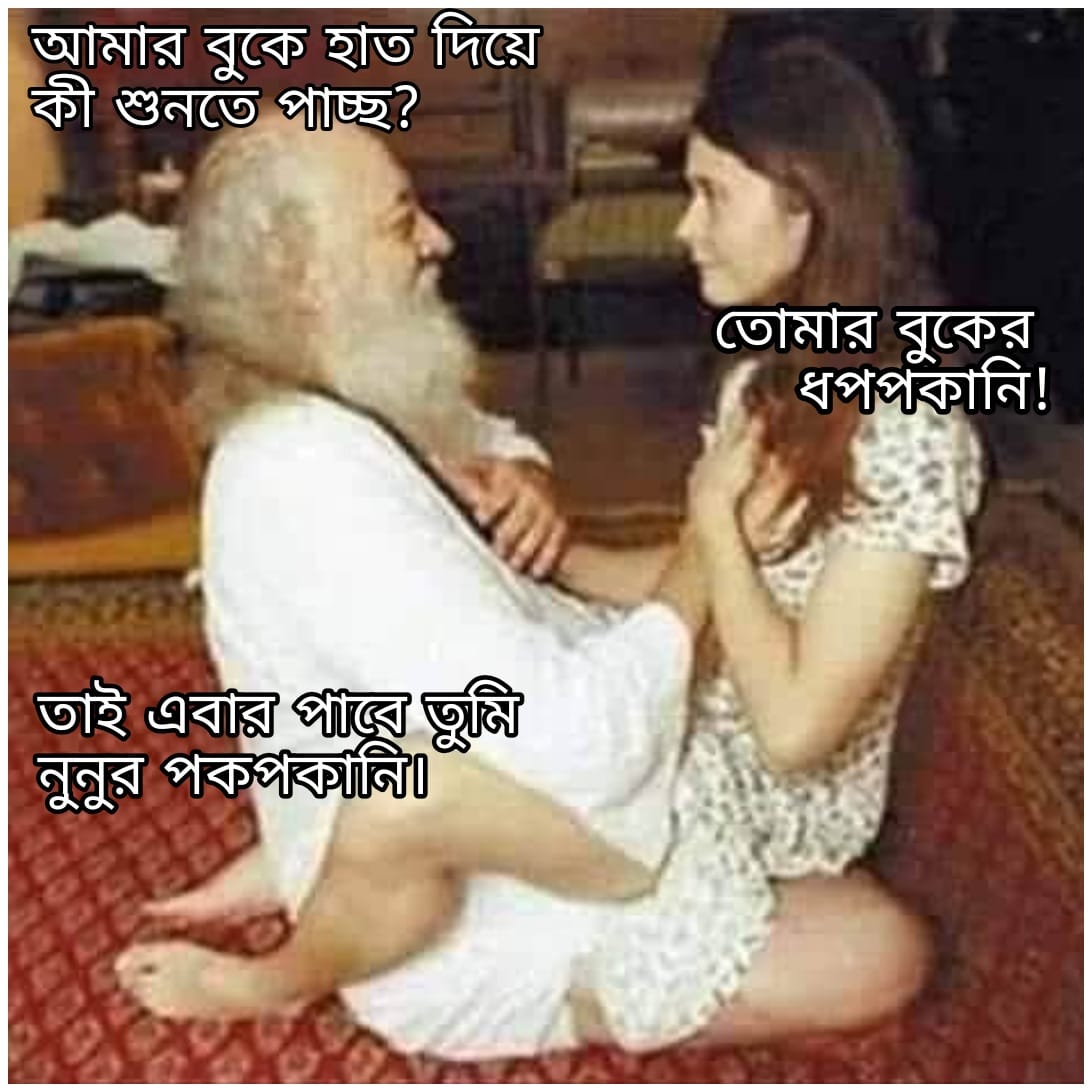
Caption: আমার বুকে হাত দিয়ে কী শুনতে পাচ্ছ ?    তোমার বুকের ধপপকানি !    তাই এবার পাবে তুমি নুনুর পকপকানি ।
Label: hate